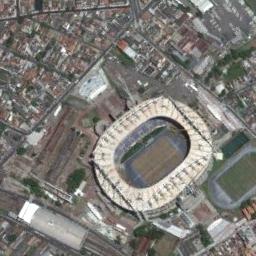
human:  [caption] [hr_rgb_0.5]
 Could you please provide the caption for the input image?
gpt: The circular stadium was built in the middle of a residential area with a few lawns next to it .

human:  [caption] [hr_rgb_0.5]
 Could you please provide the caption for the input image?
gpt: This stadium has a white ring roof .

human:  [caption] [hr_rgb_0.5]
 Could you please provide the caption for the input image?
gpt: The stadium is next to some buildings .

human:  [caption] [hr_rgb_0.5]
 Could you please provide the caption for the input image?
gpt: There are many buildings of different shapes around the stadium .

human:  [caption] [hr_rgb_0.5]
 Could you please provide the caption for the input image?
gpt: There are many buildings around the stadium .